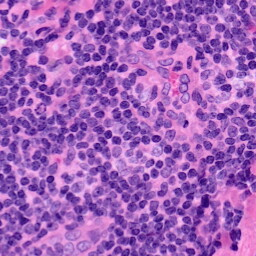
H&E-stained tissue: LymphNode